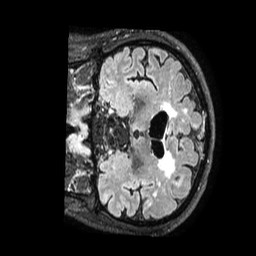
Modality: FLAIR
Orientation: coronal
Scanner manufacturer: philips
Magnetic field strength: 3 T
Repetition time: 4.8 s
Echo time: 0.34 s